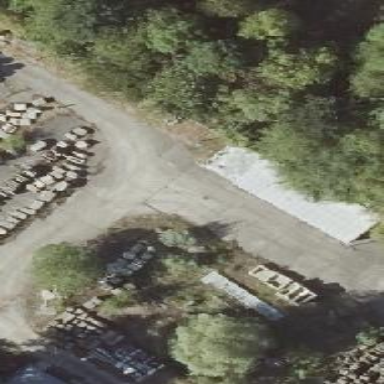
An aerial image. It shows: Garage.